Field crop: maize
Growth stage: 2
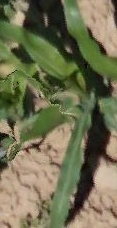
Species: maize